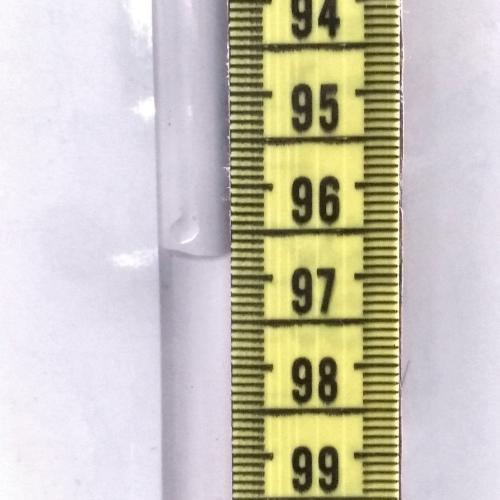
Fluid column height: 96.8 cm